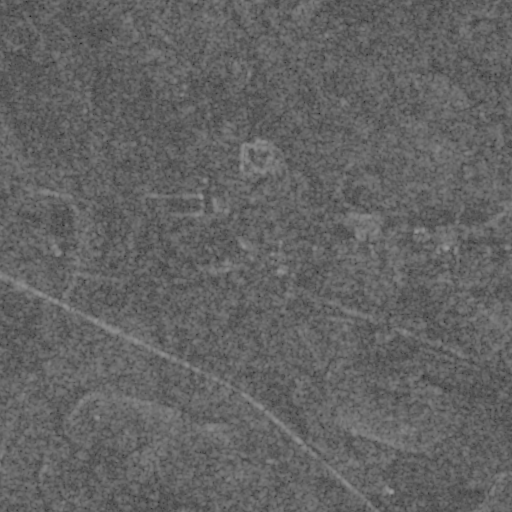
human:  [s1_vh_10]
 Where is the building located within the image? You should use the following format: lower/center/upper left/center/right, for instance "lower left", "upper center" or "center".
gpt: The building is located in the center left of the image.
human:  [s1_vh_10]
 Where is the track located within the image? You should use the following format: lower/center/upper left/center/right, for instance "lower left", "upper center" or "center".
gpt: There is no track in the image.

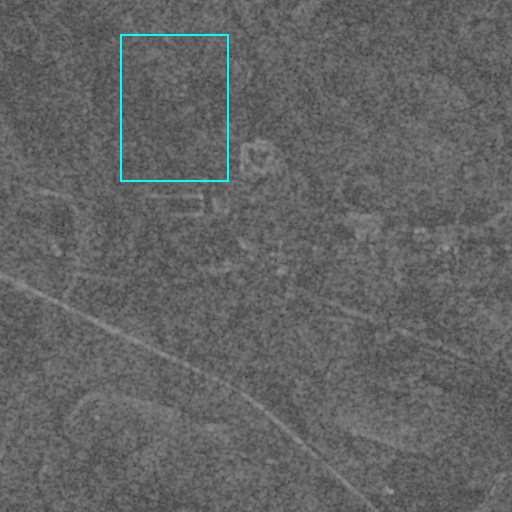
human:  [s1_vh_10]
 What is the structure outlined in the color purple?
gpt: There is no purple outline.
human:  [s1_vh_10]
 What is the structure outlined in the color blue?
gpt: There is no structure outlined in blue.